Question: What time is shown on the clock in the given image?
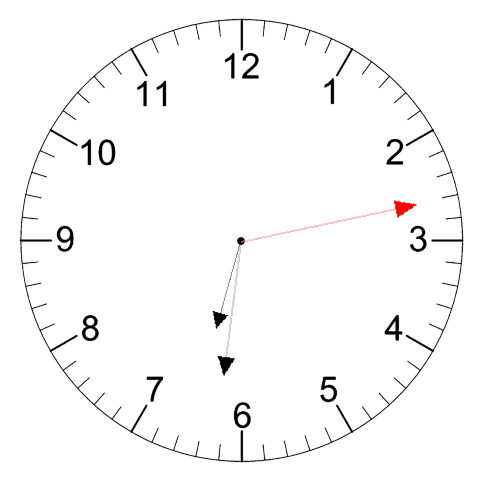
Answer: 06:31:13